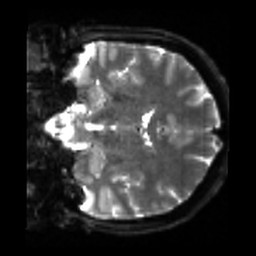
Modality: sbref
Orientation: coronal
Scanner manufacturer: siemens
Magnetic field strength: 3 T
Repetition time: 4 s
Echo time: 0.0594 s